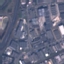
Label: Industrial